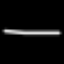
Label: line